Question: I want to show progress in my Desktop apps like Windows 8 'ProgressRing'. This type of progress is shown at times of installation or when Windows Start, but this control can be used in many applications as its very clean and modern, but I don't know how to achieve that. The progress ring image is here.
Please see the image:

May I know how do I code for it may be in XAML or in Code? I have seen that in WPF 'ProgressRing' control is not present, so I have to go to some custom control. Idea link or suggestions please how can I proceed.
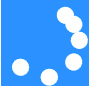
Answer: Using 'MahApps.Metro' would be much simpler, but given below is a simple Metro-like wait indicator showing how it would be done in XAML.
'''
<Viewbox>
<Canvas Width="50" Height="50"
HorizontalAlignment="Left"
VerticalAlignment="Top">
<Path Data="M50,27.5 C50,24.23333 45,24.23333 45,27.5 C45,30.83333 50,30.83333 50,27.5"
Fill="#FFFFFFFF"
RenderTransformOrigin="0.5,0.83333">
<Path.RenderTransform >
<RotateTransform x:Name="_rot1" Angle="0"/>
</Path.RenderTransform>
<Path.Triggers>
<EventTrigger RoutedEvent="Path.Loaded">
<BeginStoryboard>
<Storyboard>
<DoubleAnimationUsingKeyFrames Storyboard.TargetName="_rot1"
Storyboard.TargetProperty="Angle"
RepeatBehavior="Forever">
<EasingDoubleKeyFrame KeyTime="0:0:0" Value="360"/>
<EasingDoubleKeyFrame KeyTime="0:0:2" Value="0">
<EasingDoubleKeyFrame.EasingFunction>
<PowerEase Power="1.3" EasingMode="EaseInOut"/>
</EasingDoubleKeyFrame.EasingFunction>
</EasingDoubleKeyFrame>
<EasingDoubleKeyFrame KeyTime="0:0:3" Value="0"/>
</DoubleAnimationUsingKeyFrames>
</Storyboard>
</BeginStoryboard>
</EventTrigger>
</Path.Triggers>
</Path>
<Path Data="M50,27.5 C50,24.23333 45,24.23333 45,27.5 C45,30.83333 50,30.83333 50,27.5"
Fill="#DDFFFFFF"
RenderTransformOrigin="0.5,0.83333">
<Path.RenderTransform>
<RotateTransform x:Name="_rot2" Angle="13"/>
</Path.RenderTransform>
<Path.Triggers>
<EventTrigger RoutedEvent="Path.Loaded">
<BeginStoryboard>
<Storyboard>
<DoubleAnimationUsingKeyFrames Storyboard.TargetName="_rot2"
Storyboard.TargetProperty="Angle"
RepeatBehavior="Forever">
<EasingDoubleKeyFrame KeyTime="0:0:0" Value="13"/>
<EasingDoubleKeyFrame KeyTime="0:0:0.2" Value="13"/>
<EasingDoubleKeyFrame KeyTime="0:0:2.2" Value="-347">
<EasingDoubleKeyFrame.EasingFunction>
<PowerEase Power="1.3" EasingMode="EaseInOut"/>
</EasingDoubleKeyFrame.EasingFunction>
</EasingDoubleKeyFrame>
<EasingDoubleKeyFrame KeyTime="0:0:3" Value="-347"/>
</DoubleAnimationUsingKeyFrames>
</Storyboard>
</BeginStoryboard>
</EventTrigger>
</Path.Triggers>
</Path>
<Path Data="M50,27.5 C50,24.23333 45,24.23333 45,27.5 C45,30.83333 50,30.83333 50,27.5"
Fill="#BBFFFFFF"
RenderTransformOrigin="0.5,0.83333">
<Path.RenderTransform>
<RotateTransform x:Name="_rot3" Angle="26"/>
</Path.RenderTransform>
<Path.Triggers>
<EventTrigger RoutedEvent="Path.Loaded">
<BeginStoryboard>
<Storyboard>
<DoubleAnimationUsingKeyFrames Storyboard.TargetName="_rot3"
Storyboard.TargetProperty="Angle"
RepeatBehavior="Forever">
<EasingDoubleKeyFrame KeyTime="0:0:0" Value="26"/>
<EasingDoubleKeyFrame KeyTime="0:0:0.4" Value="26"/>
<EasingDoubleKeyFrame KeyTime="0:0:2.4" Value="-334">
<EasingDoubleKeyFrame.EasingFunction>
<PowerEase Power="1.3" EasingMode="EaseInOut"/>
</EasingDoubleKeyFrame.EasingFunction>
</EasingDoubleKeyFrame>
<EasingDoubleKeyFrame KeyTime="0:0:3" Value="-334"/>
</DoubleAnimationUsingKeyFrames>
</Storyboard>
</BeginStoryboard>
</EventTrigger>
</Path.Triggers>
</Path>
<Path Data="M50,27.5 C50,24.23333 45,24.23333 45,27.5 C45,30.83333 50,30.83333 50,27.5"
Fill="#99FFFFFF"
RenderTransformOrigin="0.5,0.83333">
<Path.RenderTransform>
<RotateTransform x:Name="_rot4" Angle="39"/>
</Path.RenderTransform>
<Path.Triggers>
<EventTrigger RoutedEvent="Path.Loaded">
<BeginStoryboard>
<Storyboard>
<DoubleAnimationUsingKeyFrames Storyboard.TargetName="_rot4"
Storyboard.TargetProperty="Angle"
RepeatBehavior="Forever">
<EasingDoubleKeyFrame KeyTime="0:0:0" Value="39"/>
<EasingDoubleKeyFrame KeyTime="0:0:0.6" Value="39"/>
<EasingDoubleKeyFrame KeyTime="0:0:2.6" Value="-321">
<EasingDoubleKeyFrame.EasingFunction>
<PowerEase Power="1.3" EasingMode="EaseInOut"/>
</EasingDoubleKeyFrame.EasingFunction>
</EasingDoubleKeyFrame>
<EasingDoubleKeyFrame KeyTime="0:0:3" Value="-321"/>
</DoubleAnimationUsingKeyFrames>
</Storyboard>
</BeginStoryboard>
</EventTrigger>
</Path.Triggers>
</Path>
<Path Data="M50,27.5 C50,24.23333 45,24.23333 45,27.5 C45,30.83333 50,30.83333 50,27.5"
Fill="#77FFFFFF"
RenderTransformOrigin="0.5,0.83333">
<Path.RenderTransform>
<RotateTransform x:Name="_rot5" Angle="52"/>
</Path.RenderTransform>
<Path.Triggers>
<EventTrigger RoutedEvent="Path.Loaded">
<BeginStoryboard>
<Storyboard>
<DoubleAnimationUsingKeyFrames Storyboard.TargetName="_rot5"
Storyboard.TargetProperty="Angle"
RepeatBehavior="Forever">
<EasingDoubleKeyFrame KeyTime="0:0:0" Value="52"/>
<EasingDoubleKeyFrame KeyTime="0:0:0.8" Value="52"/>
<EasingDoubleKeyFrame KeyTime="0:0:2.8" Value="-308">
<EasingDoubleKeyFrame.EasingFunction>
<PowerEase Power="1.3" EasingMode="EaseInOut"/>
</EasingDoubleKeyFrame.EasingFunction>
</EasingDoubleKeyFrame>
<EasingDoubleKeyFrame KeyTime="0:0:3" Value="-308"/>
</DoubleAnimationUsingKeyFrames>
</Storyboard>
</BeginStoryboard>
</EventTrigger>
</Path.Triggers>
</Path>
</Canvas>
</Viewbox>
'''
It's essentially the same 'Path' object, a filled circle, used 5 times, at 5 different rotation angles and 5 different opacity values for the fill.
Doubtless, there is a more efficient way to do this, but this method shows the animation and timings, as well as the easing to give it more natural, less abrupt feel, when the circles spin around and stop.